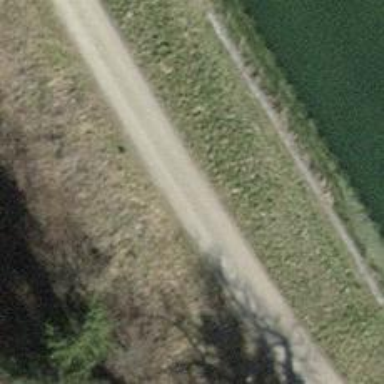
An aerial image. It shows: Track with compacted grade3 surface.